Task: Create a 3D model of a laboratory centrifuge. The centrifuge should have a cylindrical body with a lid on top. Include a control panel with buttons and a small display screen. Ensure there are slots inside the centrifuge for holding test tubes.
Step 347:
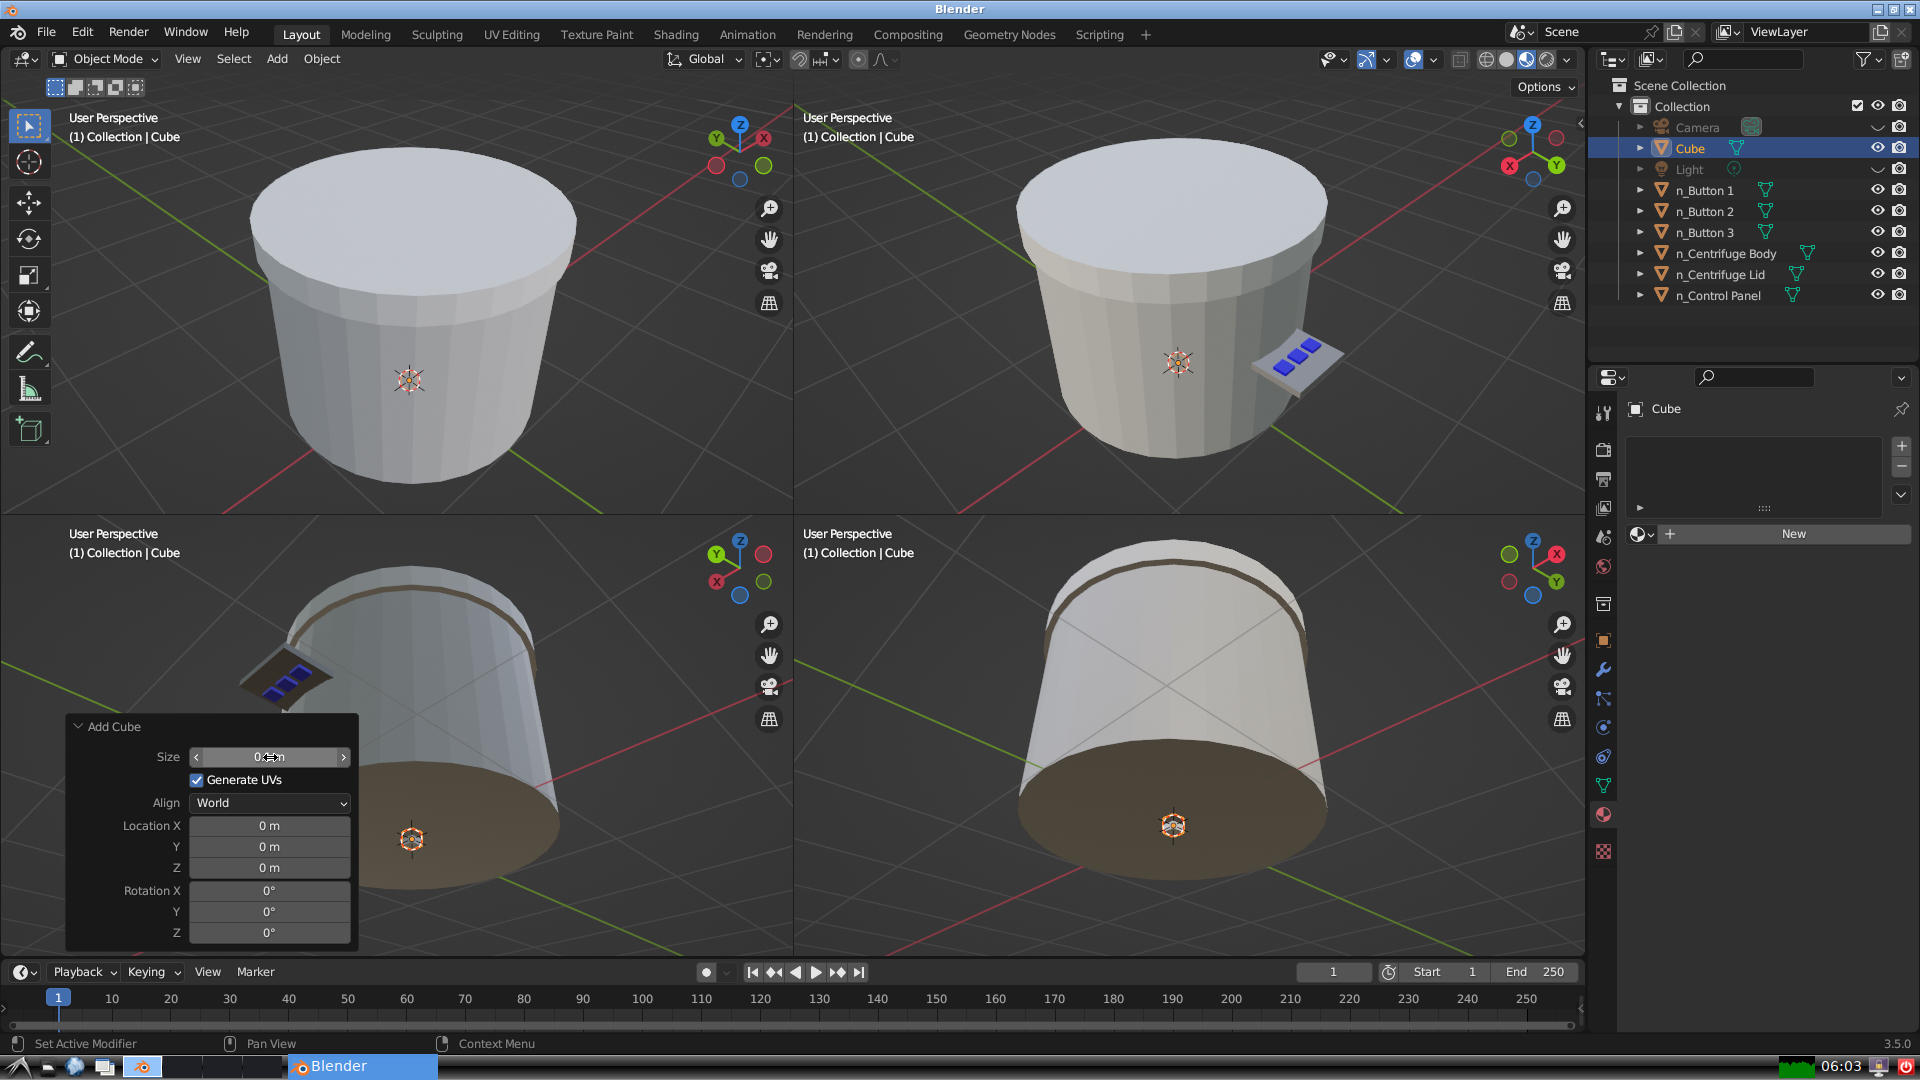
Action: click: no